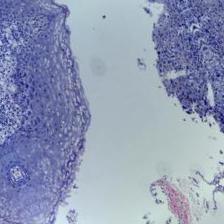
Diagnosis: OSCC